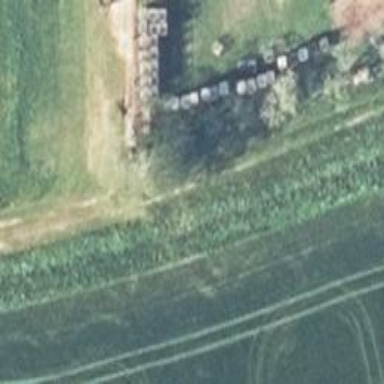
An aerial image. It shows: Track with grade 4 tracktype.